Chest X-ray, PA view. Patient: 57 years old, sex M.
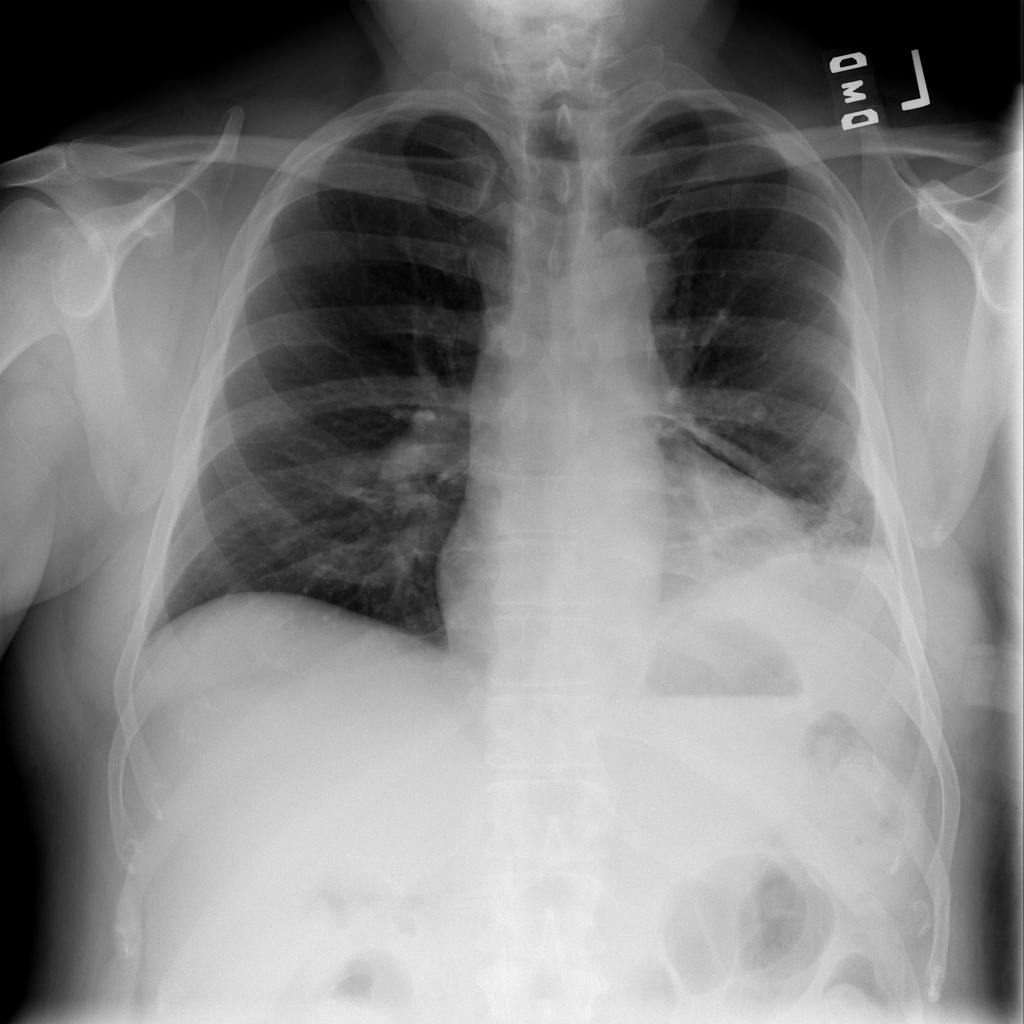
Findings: Atelectasis